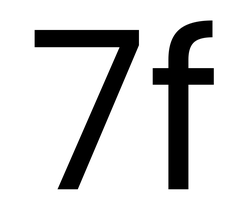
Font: Poppins-Regular